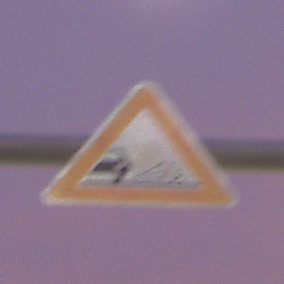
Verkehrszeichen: SplittSchotter
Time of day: SunriseSunset
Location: Outdoor (Urban)
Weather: PartlyCloudy
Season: NotSpecified
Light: Artificial